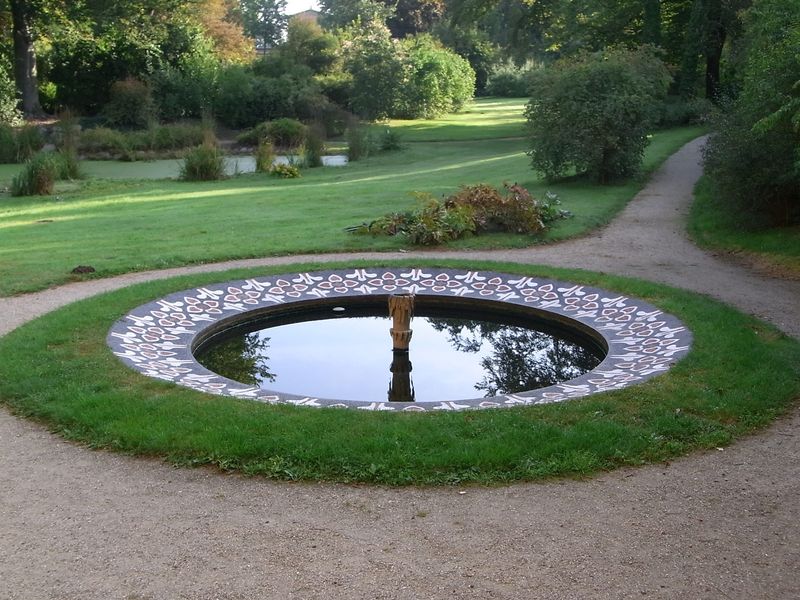
Titel: Marlygarten
Künstler: Peter Joseph Lenné
Standort: Potsdam
Institution: Marlygarten / Friedenskirche
Schlagwörter: baum, blau, blätter, himmel, laub, schatten, wasser, bäume, grün, landschaft, ocker, sand, see, teich, ufer, äste, abend, blume, blumen, licht, mitte, weiss, anlage, gras, park, rasen, schloss, weg, wiese, beige, muster, ornament, bach, baumstamm, gräser, halme, natur, spiegelung, stamm, busch, büsche, flach, gebüsch, gewässer, sonne, sträucher, wege, pflanzen, england, wald, brunnen, kreis, rund, umrandung, garten, springbrunnen, landschft, sommer, fassade, hang, mauer, allee, rand, kies, böschung, dekoration, dekor, verzierung, lichteinfall, still, ring, foto, fotografie, photographie, orient, algen, lichtung, becken, geschnitten, fliesen, mosaik, photo, farbfoto, gärtnerei, oker, fontaine, fontäne, ornamentik, graß, einfassung, aufnahme, blühten, sonnne, rondell, sträuche, parklandschaft, gartenkunst, landschaftsarchitektur, erfrischung, somme, blumne, aus, san, teiche, stehender vierpass, kreisbrunnen